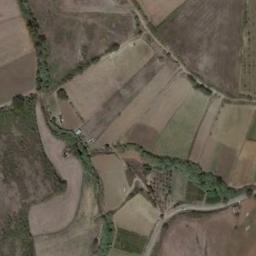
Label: terrace